Field crop: maize
Growth stage: 2
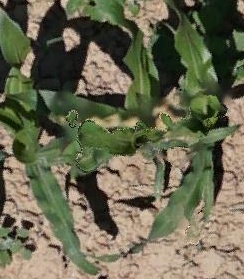
Species: maize